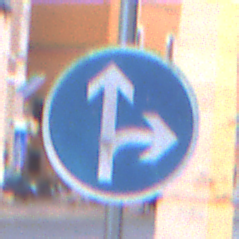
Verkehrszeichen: VorgeschriebeneFahrtrichtungGeradeausOderRechts
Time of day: SunriseSunset
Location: Outdoor (Urban)
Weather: Clear
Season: NotSpecified
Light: Natural